Question: I am trying to make a Blogger template from scratch and have been looking at the code from the generated ones. I don't care about having it fully editable and having the layout able to be changed from the admin panel but I don't want it to be completely broken.
The header is all messed up as you can see and is under the Favicon box. In actual practice, the template is working just fine but in this window it clearly isn't. The following is an outline of what I have come up with.
'''
<?xml version="1.0" encoding="UTF-8" ?>
<!DOCTYPE html>
<html>
<head>
<b:skin>
<![CDATA[
body {
background: white;
color: black;
}
]]>
</b:skin>
<b:include data="blog" name="all-head-content" />
<title><data:blog.pageTitle /></title>
</head>
<body>
<b:section id="navbar" maxwidgets="1" showaddelement="no">
<b:widget id="Navbar1" locked="true" title="Navbar" type="Navbar"></b:widget>
</b:section>
<div id="wrapper">
<b:section id="header" maxwidgets="1" showaddelement="no">
<b:widget id="Header1" locked="true" title="Header" type="Header"></b:widget>
</b:section>
<b:section id="menu">
<b:widget id="PageList1" locked="true" title="Pages" type="PageList"></b:widget>
</b:section>
<b:section id="main">
<b:widget id="Blog1" locked="true" title="Blog Posts" type="Blog"></b:widget>
</b:section>
</div>
</body>
</html>
'''
I am fairly sure you could copy and paste the above as the template HTML and get the same problem!
- 'fauxcolumn-outer''body-fauxcolumn-outer'-
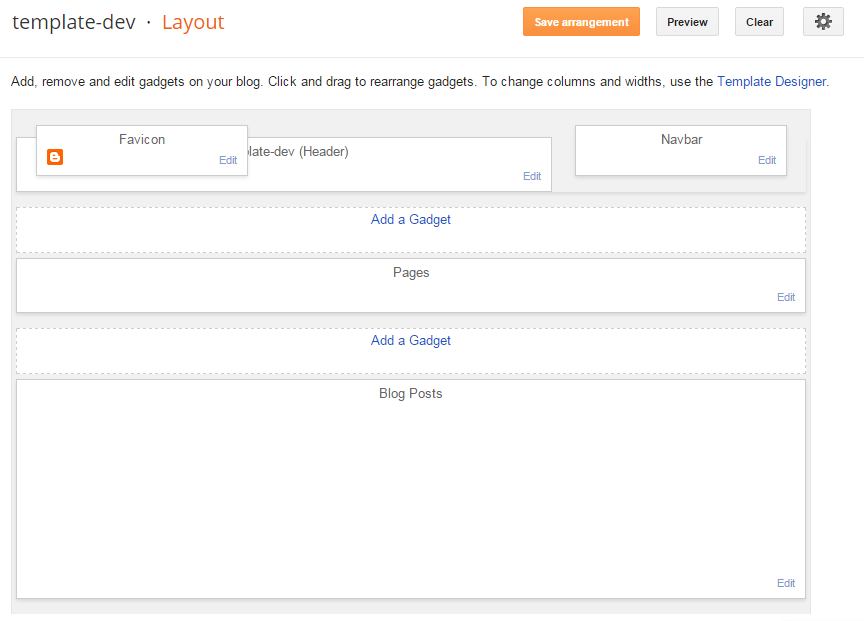
Answer: Ok so I don't know why this always happens but I find out what went wrong just after asking a question. So I started trying a bunch of stuff and I remember seeing a few tags that looked like ' lying around. So I tried that and it fixed part of it. So I remember a page about the navbar that I saw before so I went to find it again and on it, it says:
<URL>
> We've made every effort to make sure the Navbar doesn't interfere with custom template designs. However, some display problems may occur. Here are a few things to try if you are running into trouble:- -
So in short... from my question the fixed template code is as follows:
'''
<?xml version="1.0" encoding="UTF-8" ?>
<!DOCTYPE html>
<html>
<head>
<b:skin>
<![CDATA[
body {
background: white;
color: black;
}
]]>
</b:skin>
<b:include data="blog" name="all-head-content" />
<title><data:blog.pageTitle /></title>
</head>
<body>
<b:section id="navbar" maxwidgets="1" showaddelement="no">
<b:widget id="Navbar1" locked="true" title="Navbar" type="Navbar"></b:widget>
</b:section>
<div id="wrapper" style="clear:both; margin-top: 50px;">
<b:section id="header" maxwidgets="1" showaddelement="no">
<b:widget id="Header1" locked="true" title="Header" type="Header"></b:widget>
</b:section>
<b:section id="menu">
<b:widget id="PageList1" locked="true" title="Pages" type="PageList"></b:widget>
</b:section>
<b:section id="main">
<b:widget id="Blog1" locked="true" title="Blog Posts" type="Blog"></b:widget>
</b:section>
</div>
</body>
</html>
'''
'#wrapper'